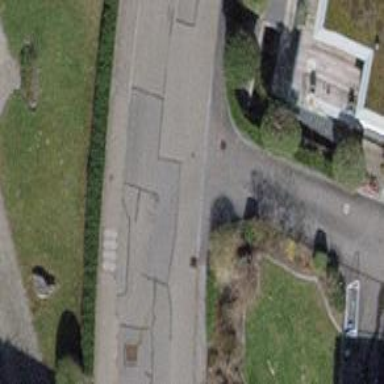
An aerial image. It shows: Driveway.